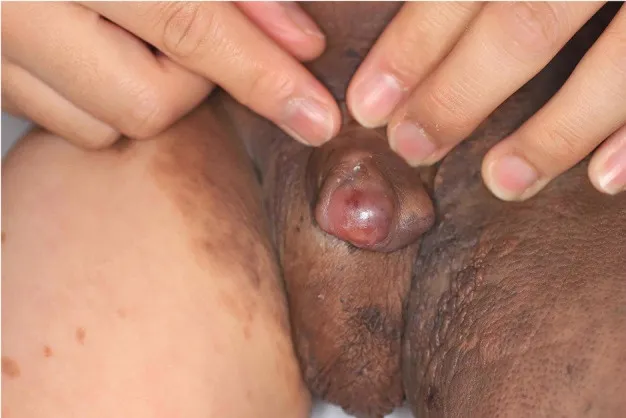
Preoperative photograph of the nodular lesion in the penis.
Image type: medical_photograph (other_medical_photograph)